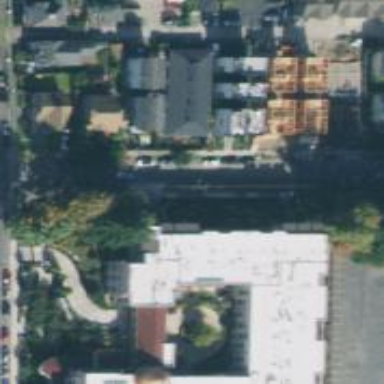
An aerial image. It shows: Building.